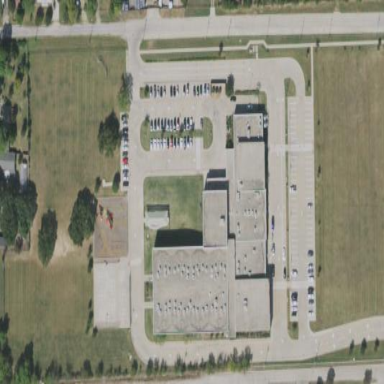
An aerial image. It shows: School building.